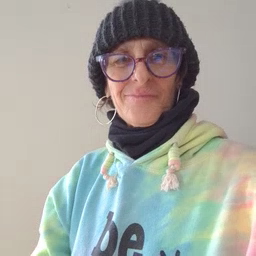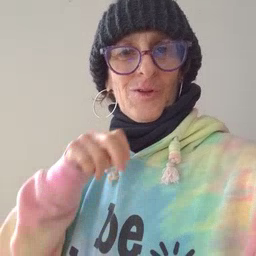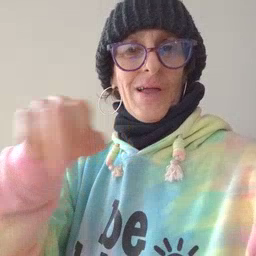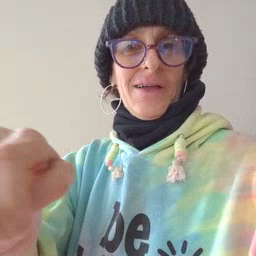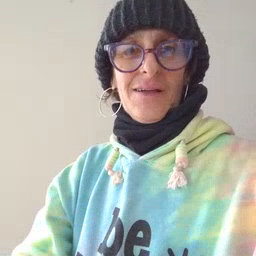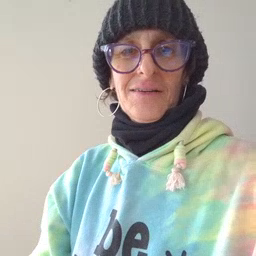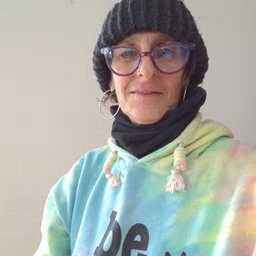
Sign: ride